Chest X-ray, PA view. Patient: 56 years old, sex F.
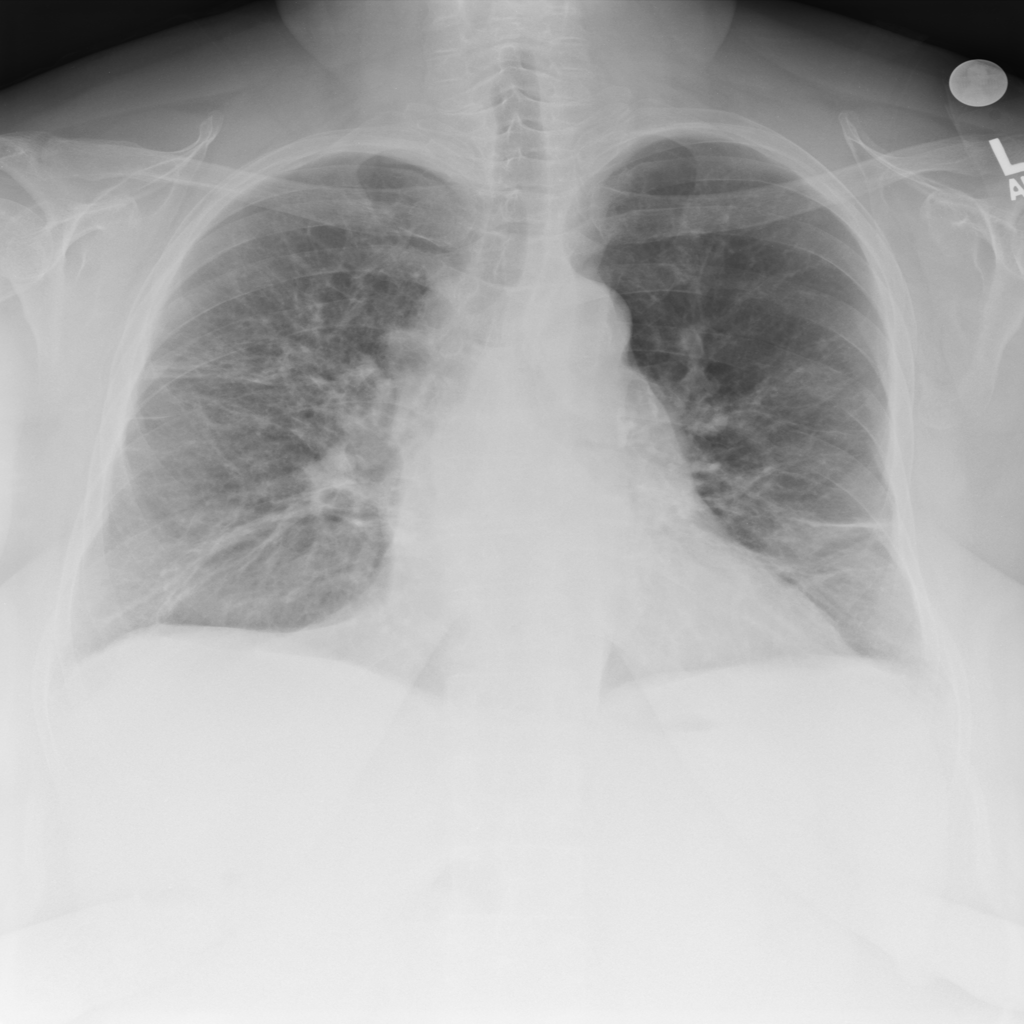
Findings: Fibrosis